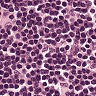
Metastatic tissue present: no